Question: I am trying to use jqGrid to display tabular data in groups (shown in image below) and having trouble displaying headers for each group (as Hierarchical jqGrid displays columns headers for child grids). I have included how default jqGrid Grouping looks like.

Is there any way to implement this? Also is it possible to display summary in group header row instead of footer?
Thank you
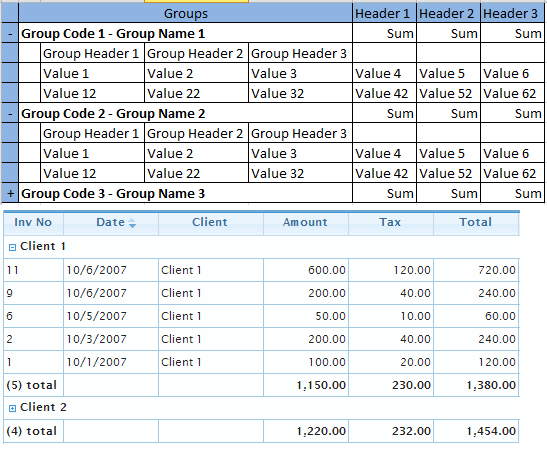
Answer: What you want contains too many changes in the standard structure of the grid. I suppose that you want that the "Groups" header and sub-headers "Group Header 1", "Group Header 2", "Group Header 3" should be resizable. It seems me a little too difficult in the implementation.
Probably you should use better <URL>.